Question: I am trying to slide a partially hidden div (placed using 'margin-right: -300px;' to the element and 'overflow-x: hidden;' to the parent. Here is the code I have used:
'''
<div class="entry-content">
<div class="first">
<!-- Content -->
</div>
<div class="second">
<!-- Content -->
<div class="third">
<img class="ttoggle" src="http://i61.tinypic.com/21jc3o1.png">
<!-- Content -->
</div>
</div>
'''
And, the CSS
'''
.entry-content {
overflow-x: hidden;
width: 1140px;
}
.first {
float: left;
height: 1000px;
padding: 10px;
width : 560px;
}
.second {
float: left;
heoght: 1000px;
padding: 0;
width: 475px;
}
.third {
float: left;
height: 1000px;
margin: 0 -300px 0 0;
}
'''
Now, the every tutorial I came across either not working, or just pulling the div from left making it go down below the first two divs because of the insufficient available width.
So, I am completely lost here with my little knowledge in jQuery.
Here is a screenshot of what I am trying to achieve. I hope this explains what I tried to achieve.

Can this be done using jQuery? I certainly don't want anyone to do the job for me, but any help, or even something to play with will be much appreciated.
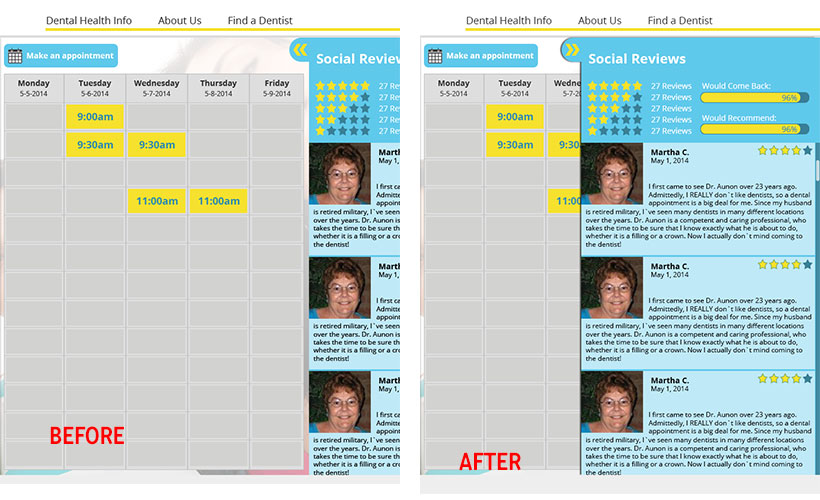
Answer: You can use absolute positioning. Absolutely positioned objects are placed wherever specified using top/right/bottom/left relative to the origin or the closest relatively positioned parent.
So, first, add 'position: relative' to '.entry-content' so that the sidebar is positioned relative to it. Then you can add this CSS to '.third':
'''
position: absolute; right: 0; top: 0; z-index: 100;
'''
Then to animate it in you can do something like this:
'''
$('.third').click(function(ev) {
var $this = $(this),
r = parseInt($this.css('right'), 10);
$this.animate({right: r ? 0 : 300}, 1000);
});
'''
## See Rough Demo